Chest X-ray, PA view. Patient: 51 years old, sex M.
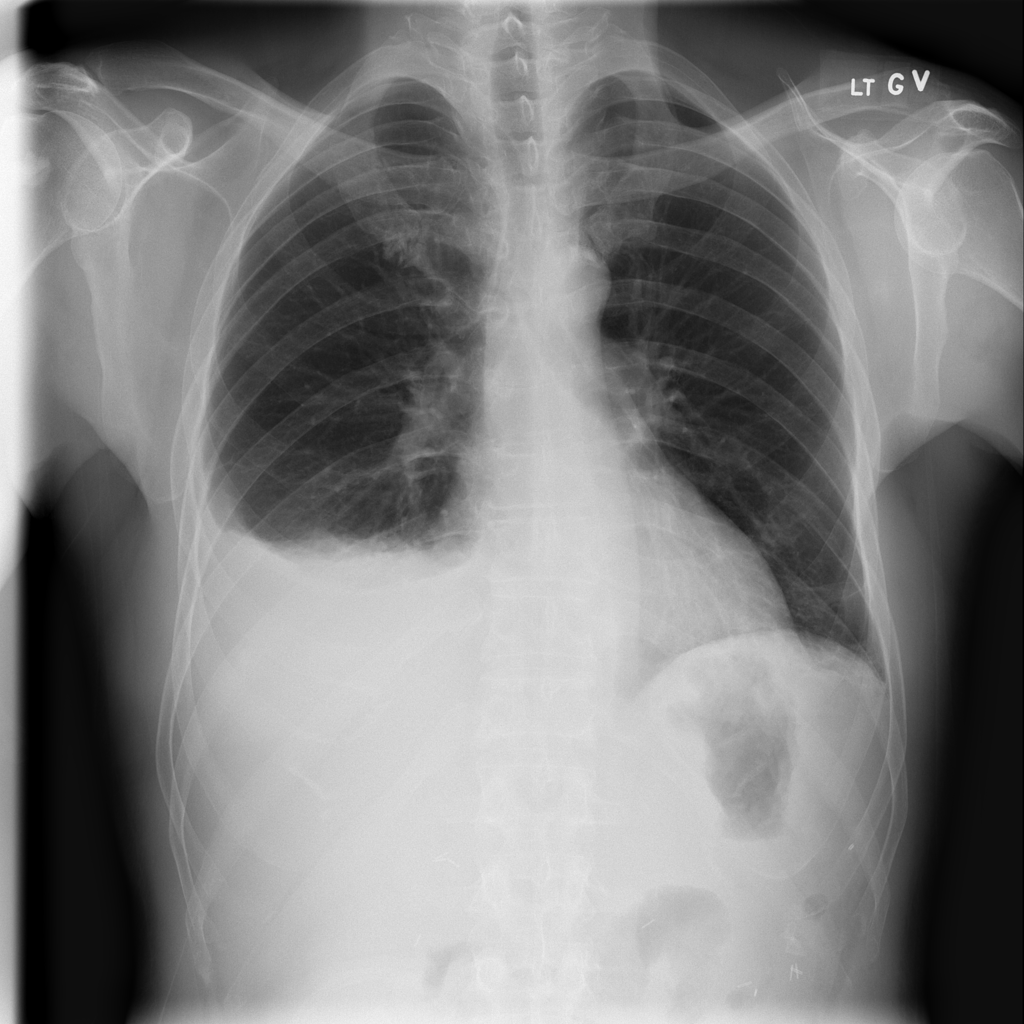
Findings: Atelectasis